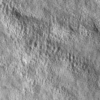
Label: not_dusty